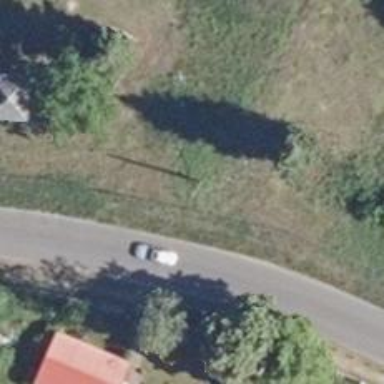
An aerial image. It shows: Power pole.